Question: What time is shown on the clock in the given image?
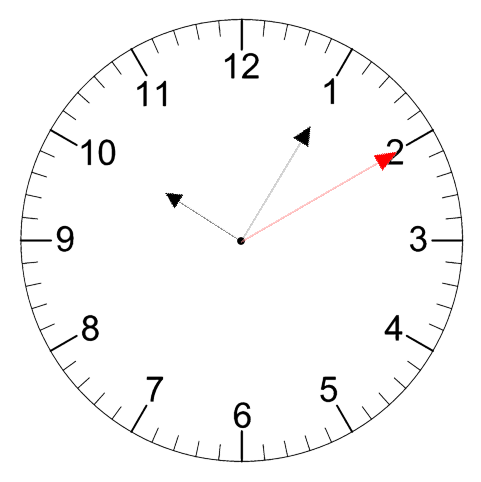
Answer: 10:05:10